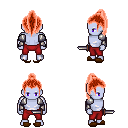
a pixel art fantasy rpg character, male body template, dark elf, purple skin, steel arm armor, red pants, red long topknot hairstyle, brown slippers, dagger, four views (front, back, left, right), 2x2 character sprite sheet, small pixel art, hard edges, no anti-aliasing